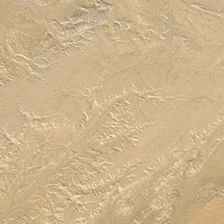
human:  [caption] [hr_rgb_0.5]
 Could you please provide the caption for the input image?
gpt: many yellow sands form a piece of desert .

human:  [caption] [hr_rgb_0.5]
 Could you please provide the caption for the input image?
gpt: many yellow sands form a piece of desert .

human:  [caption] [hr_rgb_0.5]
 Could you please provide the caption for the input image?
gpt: many yellow sands form a piece of desert .

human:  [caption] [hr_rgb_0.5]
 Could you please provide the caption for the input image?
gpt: many yellow sands form a piece of desert .

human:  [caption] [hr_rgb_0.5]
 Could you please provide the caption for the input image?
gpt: many yellow sands form a piece of desert .